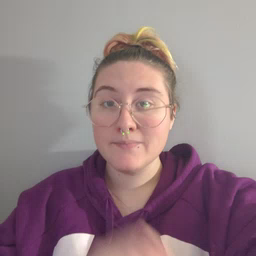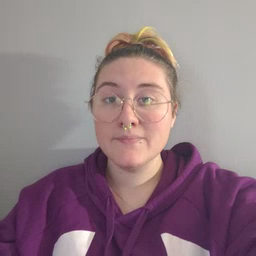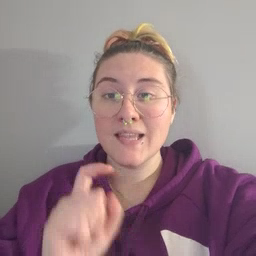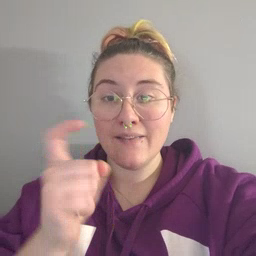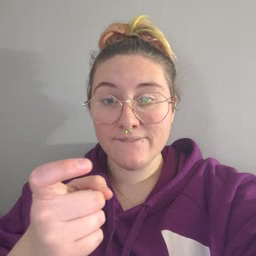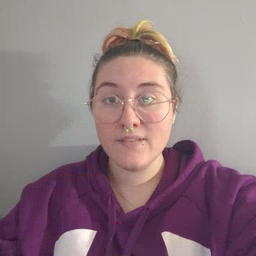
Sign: gift